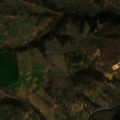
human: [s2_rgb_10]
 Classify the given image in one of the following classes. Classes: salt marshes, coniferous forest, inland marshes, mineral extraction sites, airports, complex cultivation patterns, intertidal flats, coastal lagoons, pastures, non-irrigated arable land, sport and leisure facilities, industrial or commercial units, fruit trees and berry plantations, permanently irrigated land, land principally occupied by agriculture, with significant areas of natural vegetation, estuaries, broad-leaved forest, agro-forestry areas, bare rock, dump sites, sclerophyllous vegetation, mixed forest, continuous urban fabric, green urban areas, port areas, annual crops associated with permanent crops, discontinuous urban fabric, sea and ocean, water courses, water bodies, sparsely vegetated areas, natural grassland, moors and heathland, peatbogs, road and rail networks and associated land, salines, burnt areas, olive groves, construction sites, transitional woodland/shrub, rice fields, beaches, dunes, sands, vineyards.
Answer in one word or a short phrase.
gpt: non-irrigated arable land, land principally occupied by agriculture, with significant areas of natural vegetation, agro-forestry areas, broad-leaved forest, transitional woodland/shrub